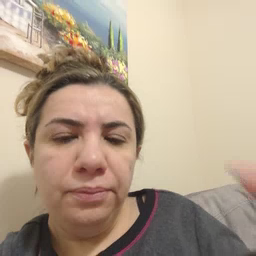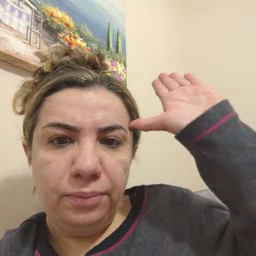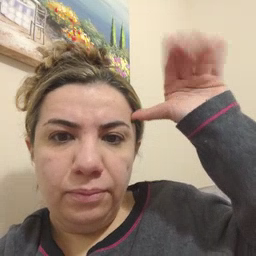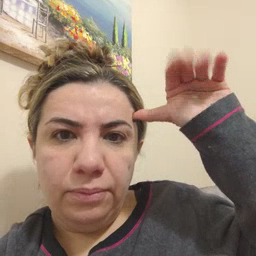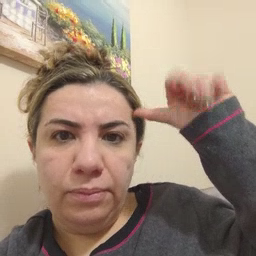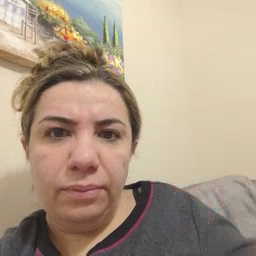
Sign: donkey